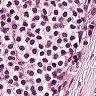
Metastatic tissue present: no